Question: Following is the my code for getting direction detail..
'''
<html>
<head>
<meta http-equiv="content-type" content="text/html; charset=UTF-8"/>
<title>Google Maps API v3 Directions Example</title>
<script type="text/javascript"
src="http://maps.google.com/maps/api/js?sensor=false"></script>
</head>
<body style="font-family: Arial; font-size: 12px;">
<div style="width: 600px;">
<div id="map" style="width: 280px; height: 400px; float: left;"></div>
<div id="panel" style="width: 300px; float: right;"></div>
</div>
<script type="text/javascript">
var directionsService = new google.maps.DirectionsService();
var directionsDisplay = new google.maps.DirectionsRenderer();
var map = new google.maps.Map(document.getElementById('map'), {
zoom:7,
mapTypeId: google.maps.MapTypeId.ROADMAP
});
directionsDisplay.setMap(map);
directionsDisplay.setPanel(document.getElementById('panel'));
var request = {
origin: 'Chicago',
destination: 'New York',
travelMode: google.maps.DirectionsTravelMode.DRIVING
};
directionsService.route(request, function(response, status) {
if (status == google.maps.DirectionsStatus.OK) {
directionsDisplay.setDirections(response);
}
});
</script>
</body>
</html>
'''
you can run this code in your browser.

Now i want to translate those direction information in other language like Greek, German, Russian, etc.. is there any option available in direction API to give language code and based on that it gives response.. i know Google translator is available but i don't know how to use it with it.
Please HELP !!
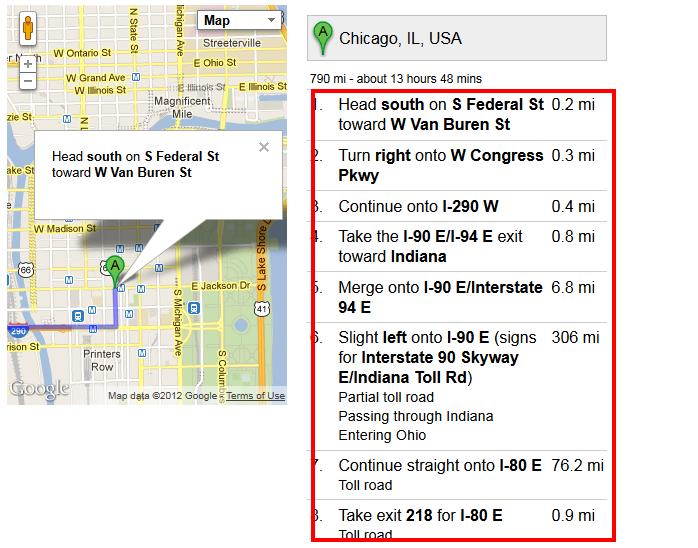
Answer: If you already know the language you need prior to showing the map, you can <URL>:
'''
<script type="text/javascript"
src="http://maps.googleapis.com/maps/api/js?sensor=false&language=ja">
'''
There is also a <URL>.